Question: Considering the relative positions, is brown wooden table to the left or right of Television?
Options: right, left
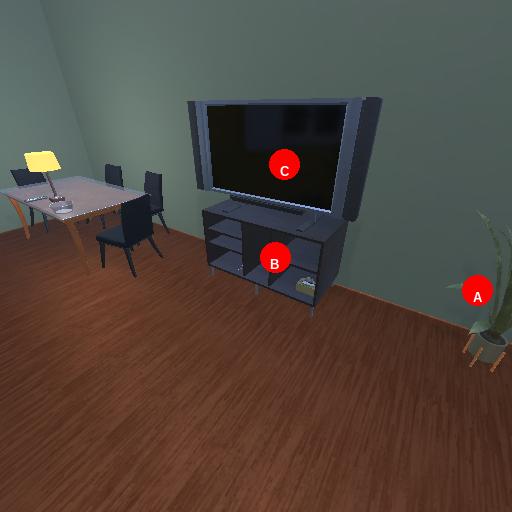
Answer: right